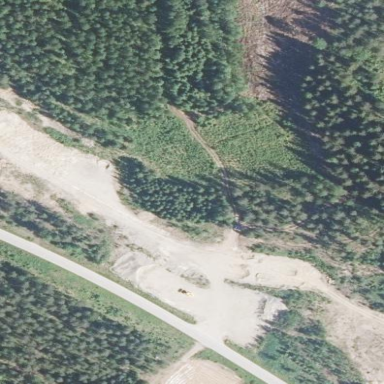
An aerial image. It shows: Quarry area where gravel is extracted.